Question: can anyone help me with little problem?
I have Express application which is completly working with requests from postman(adding, deleting, etc.)
Now, I want to connect my client side(react.js) with the existing API using fetch metod.
I had errors:
Without "no-cors" mode
App.js:121 POST <URL>
With "no-cors"mode
Failed to load resource: the server responded with a status of 400 (Bad Request)
Request in App.js
'''
handleLogInClick = (email, password) => {
email = "name@gmail.com";
password = "qweasd123";
console.log("Trying to login ");
fetch("http://localhost:3000/users/login", {
// mode: "no-cors",
method: "POST",
headers: {
Accept: "application/json, text/plain, */*",
"Content-Type": "application/json",
},
body: JSON.stringify({ email: email, password: password }),
// body:({email:email, password:password})
})
.then((res) => res.json())
.then((data) => console.log(data));
'''
};
This is a problem with passed body in fetch method? Or CORS problems on server? I 'dont know, maybe someone more experienced know the solution for this problem.
Route in node.js
'''
router.post('/users/login', async (req, res) => {
try {
const user = await User.findByCredentials(req.body.email, req.body.password)
const token = await user.generateAuthToken()
res.send({ user, token })
} catch (e) {
res.status(400).send()
}
'''
})
Screenshot from Postman

Thanks for help, this is my first post on StackOverflow :)
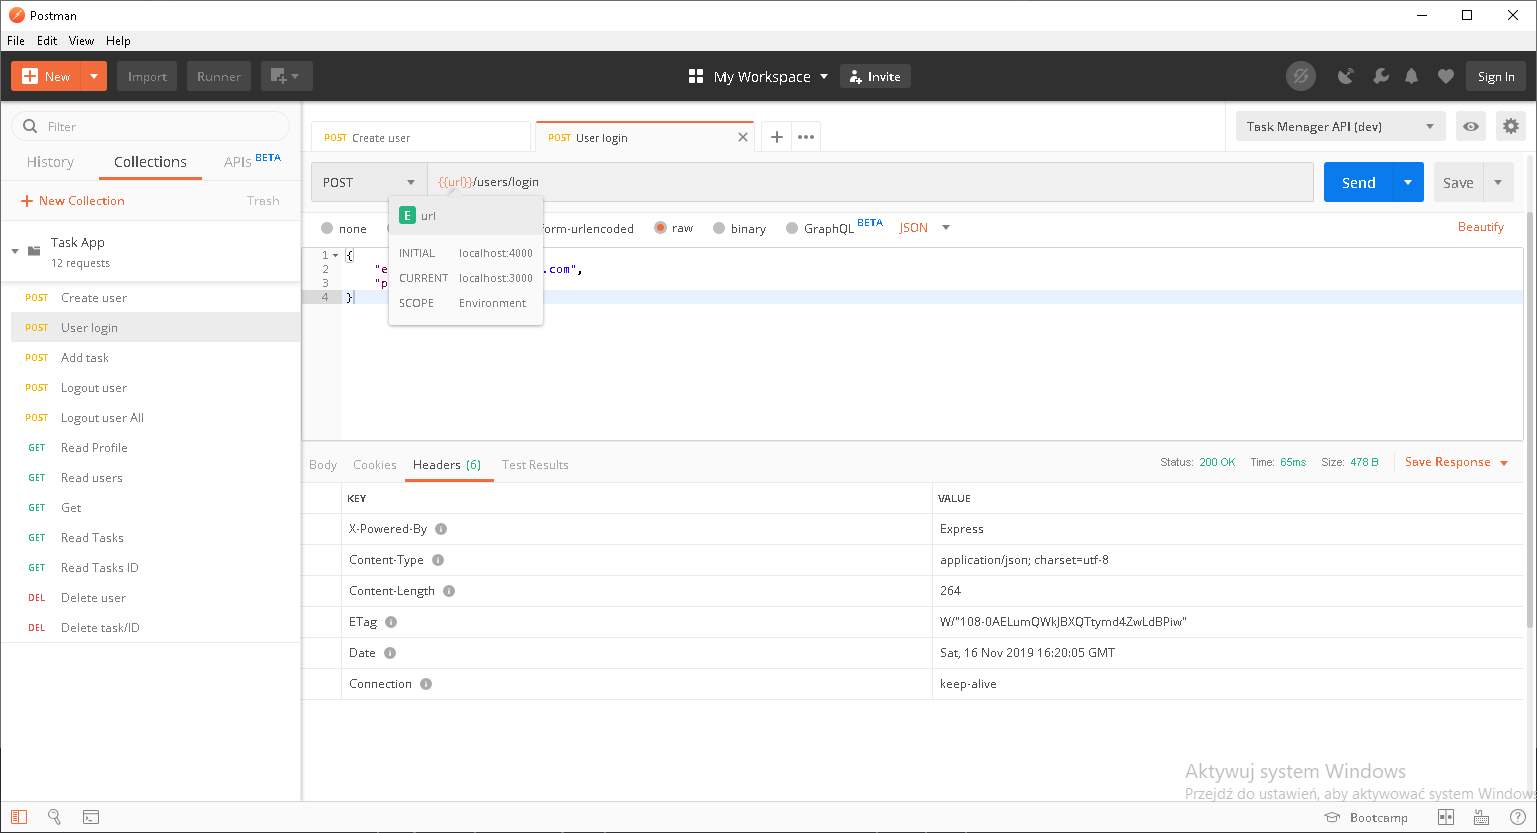
Answer: Just to add on, here's a quick <URL> of the default browser behavior.
> CORS or Cross Origin Resource Sharing is blocked in modern browsers by
default (in JavaScript APIs)
A web application executes a cross-origin HTTP request when it requests a resource that has a different origin (domain, protocol, or port) from its own.
An example of a cross-origin request: the front-end JavaScript code served from <URL>.
For security reasons, browsers restrict cross-origin HTTP requests initiated from scripts. For example, XMLHttpRequest and the Fetch API follow the same-origin policy.
Installing <URL> extension on your browser will help unblock the CORS.